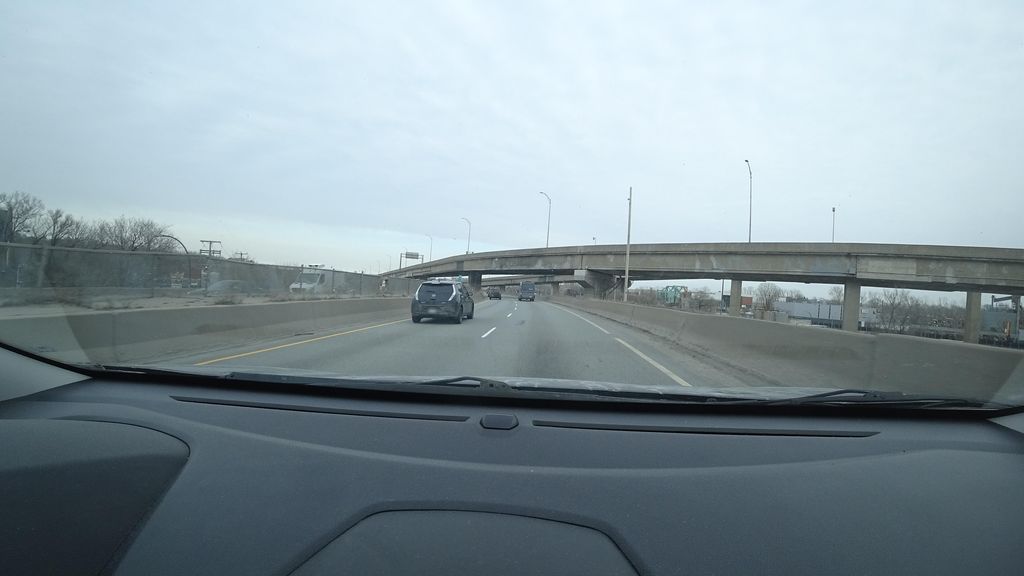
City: montreal